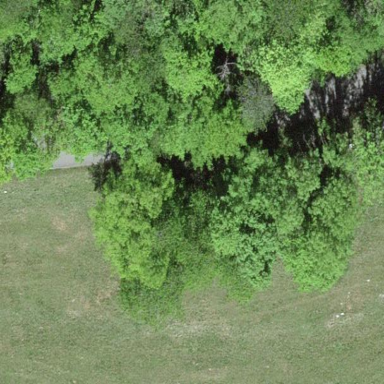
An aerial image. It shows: Forest with broadleaved trees that are deciduous.